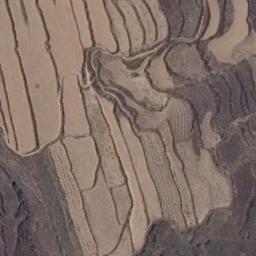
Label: terrace